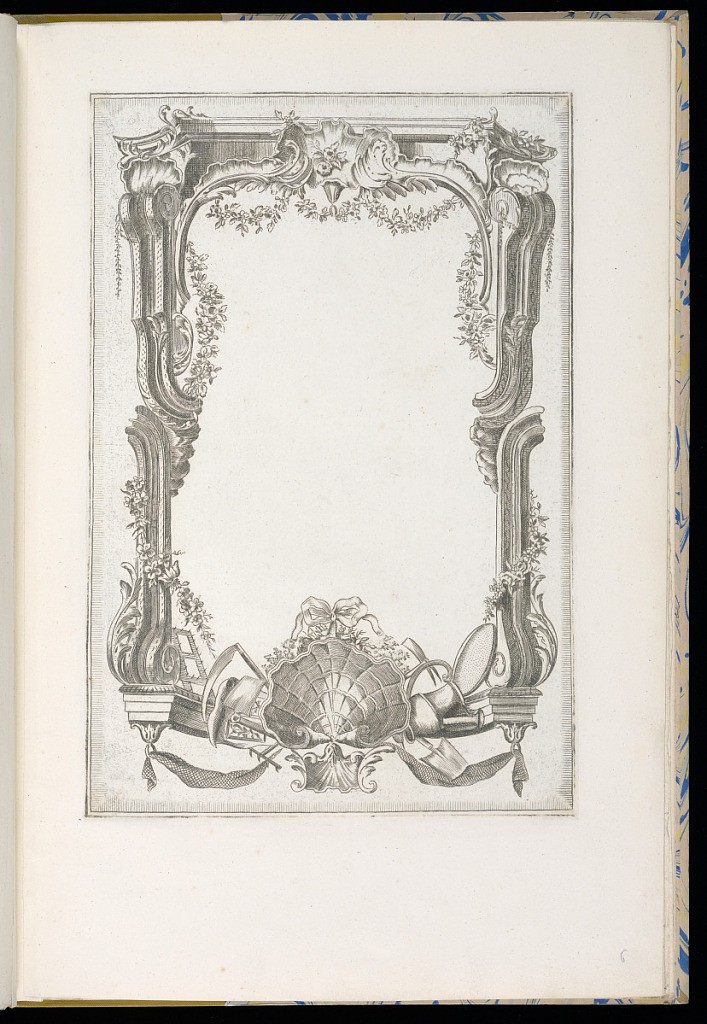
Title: Ornamental Frame Design
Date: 18th century
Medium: Etching on paper
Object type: Print
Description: Design for an architectural frame with ornament motifs including scrolls, scallop shells, ribbon, scrolling acanthus leaves, and floral garland.